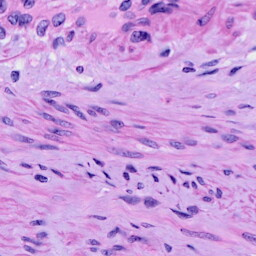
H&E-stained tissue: Cervix